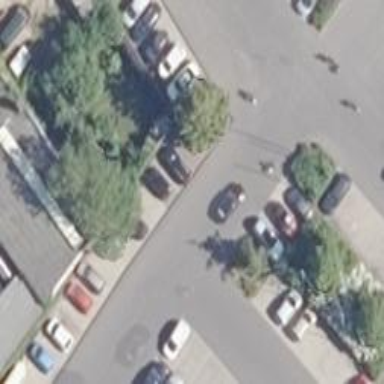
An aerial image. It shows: Parking space with normal surface.